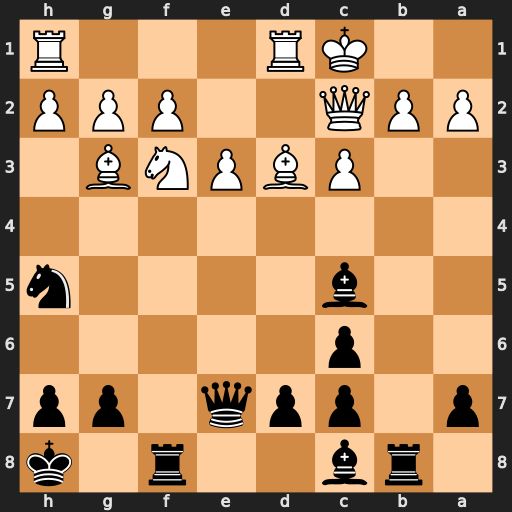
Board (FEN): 1rb2r1k/p1ppq1pp/2p5/2b4n/8/2PBPNB1/PPQ2PPP/2KR3R
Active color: b
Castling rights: -
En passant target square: -
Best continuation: Ba3 Qa4 Rxb2